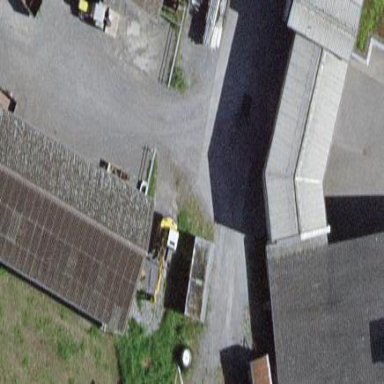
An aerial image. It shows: Stable building.